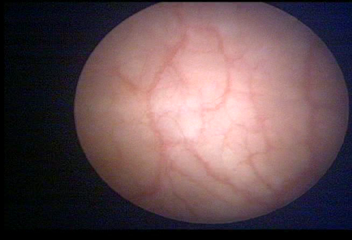
Modality: WLC
Class: Normal mucosa
Bladder cancer association: No